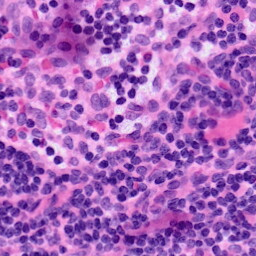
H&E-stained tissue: LymphNode